Question: ### HTML
'''
<select name="tree">
<option>All</option>
<option id="sel_cat" value="1"> &nbsp Activity</option>
<option id="sel_cat" value="2"> &nbsp Alert</option>
<option id="sel_cat" value="3"> &nbsp &nbsp Lead</option>
<option id="sel_cat" value="4"> &nbsp &nbsp &nbsp Notification</option>
</select>
'''
### JavaScript
'''
$('#sel_cat').change(function(){
// do some
});
'''
Can I trim spaces in view select, but when click on select spaces remained.

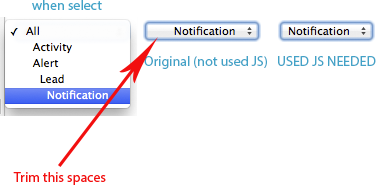
Answer: Better approach:
'''
$("#sel_cat > option").each(function () {
this.innerHTML = this.innerHTML.replace(/ /g, '');
});
'''
<URL>
'id''s should be unique
Based on your comments,
'''
$("#sel_cat").on('change', function () {
$( "#sel_cat option:selected" ).html($( "#sel_cat option:selected" ).html().replace(/&nbsp;/g, ''))
});
'''
<URL>